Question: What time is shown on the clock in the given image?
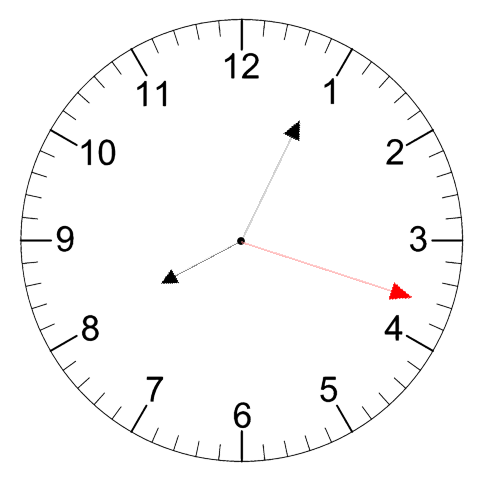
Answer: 08:04:18